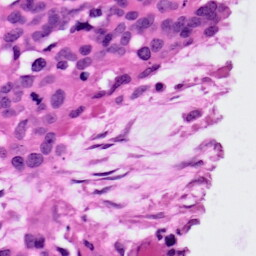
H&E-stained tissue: Ovarian